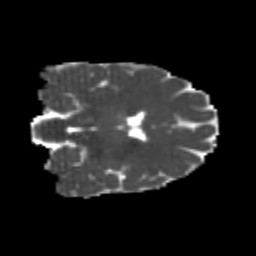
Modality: MD
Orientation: coronal
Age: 20
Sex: female
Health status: healthy
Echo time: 0.074 s